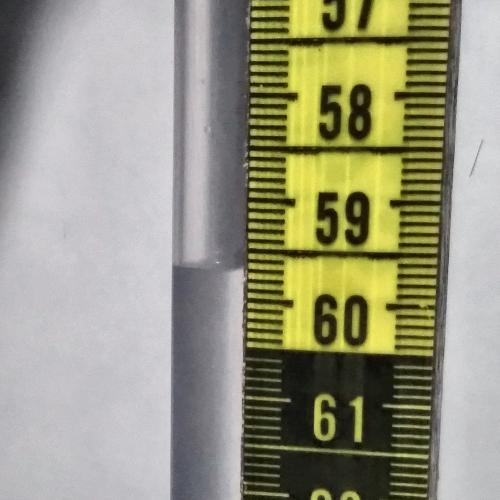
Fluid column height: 59.7 cm